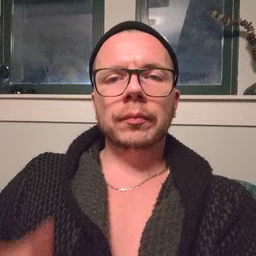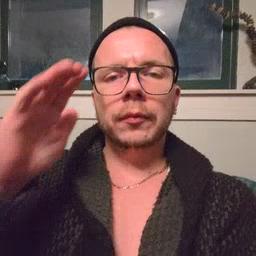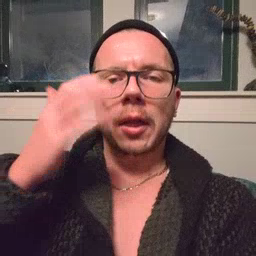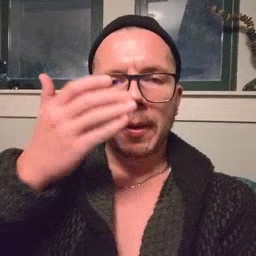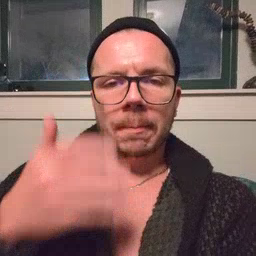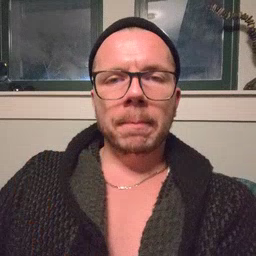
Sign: sleepy